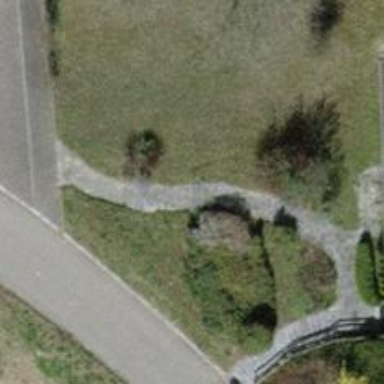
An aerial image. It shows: Paved steps.